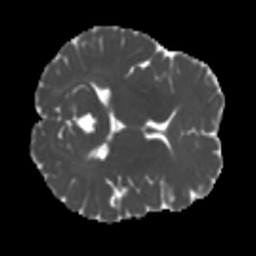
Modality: MD
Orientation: axial
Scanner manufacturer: siemens
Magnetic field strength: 3 T
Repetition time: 4 s
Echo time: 0.0594 s